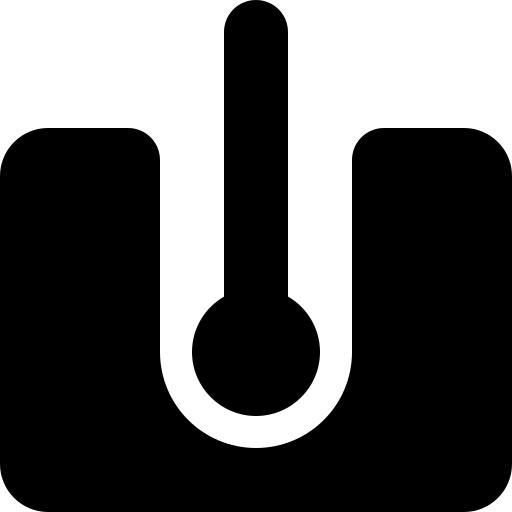
Tags: icon, FontAwesome, fa-icon, solid, bore, hole